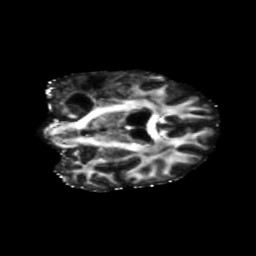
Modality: FA
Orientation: coronal
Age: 58
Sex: female
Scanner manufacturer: siemens
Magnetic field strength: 3 T
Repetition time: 5.47 s
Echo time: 0.0854 s